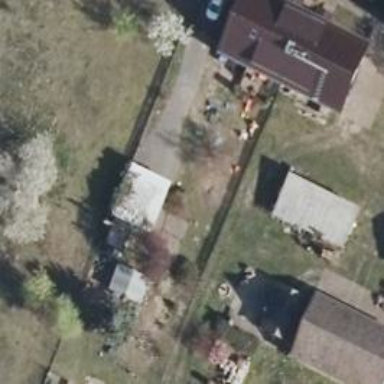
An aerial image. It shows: Driveway.